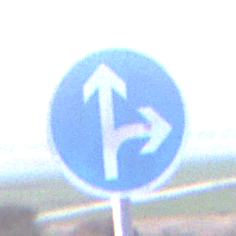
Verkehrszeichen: VorgeschriebeneFahrtrichtungGeradeausOderRechts
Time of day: SunriseSunset
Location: Outdoor (Nature)
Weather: Clear
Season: NotSpecified
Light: Natural